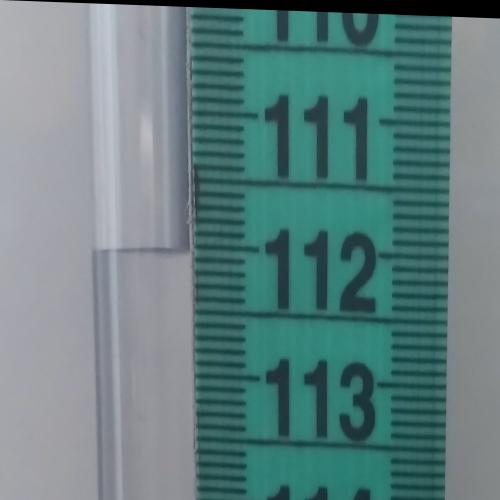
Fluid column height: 112.0 cm